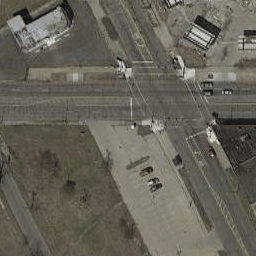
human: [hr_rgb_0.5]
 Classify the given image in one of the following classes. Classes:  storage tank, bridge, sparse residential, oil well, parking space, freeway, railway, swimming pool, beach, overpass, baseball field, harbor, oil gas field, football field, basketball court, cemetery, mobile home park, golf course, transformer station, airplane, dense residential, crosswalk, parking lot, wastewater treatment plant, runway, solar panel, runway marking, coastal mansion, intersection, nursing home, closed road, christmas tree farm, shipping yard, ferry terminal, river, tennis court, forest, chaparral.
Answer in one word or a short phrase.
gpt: intersection